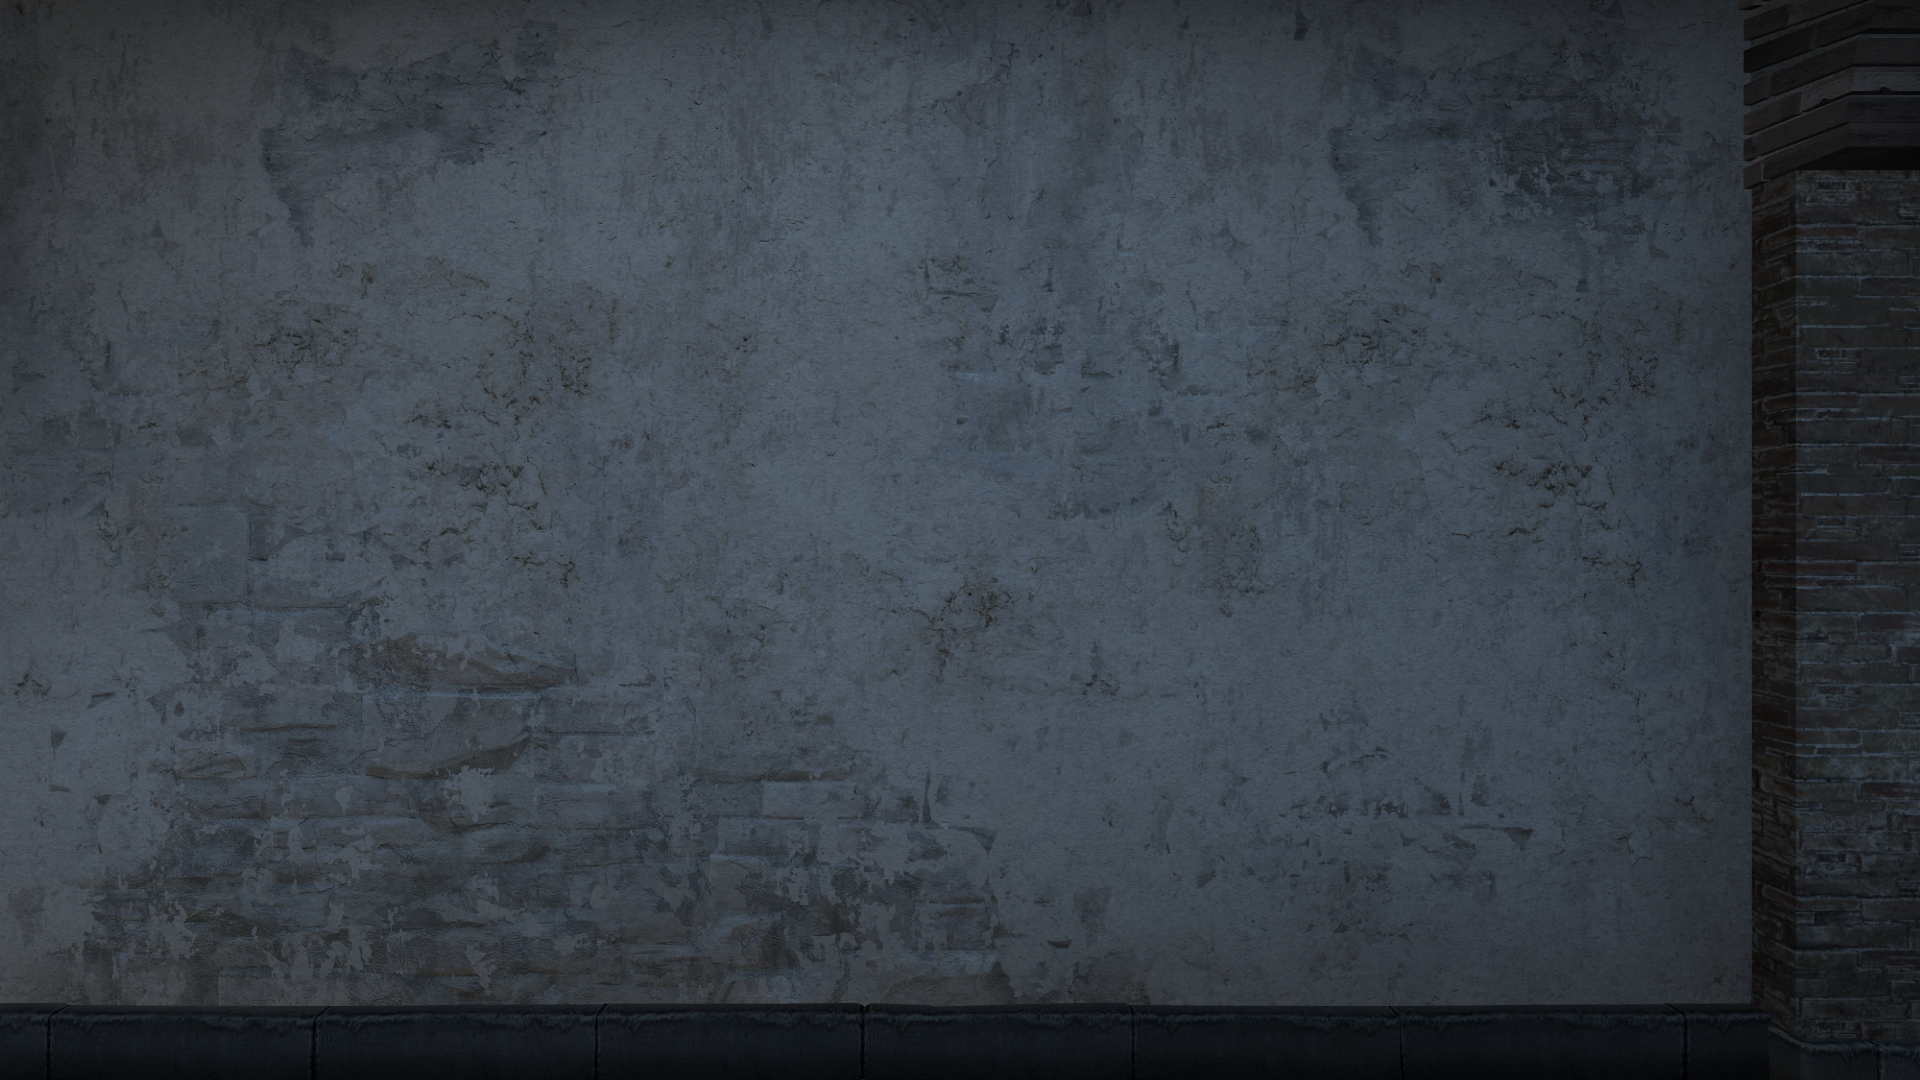
Map: de_inferno